Question: I have a point p and multiple circles C1,C2,C3.... Cn.
How can i find if the point is at the intersection area of this Circles ?
I just know the center(x,y) and the radius of the circles C1...Cn and the coordinates of the point p(x,y).
I have to write a cpp code for implementing this problem.
But at first i need to know the logic. Please help.
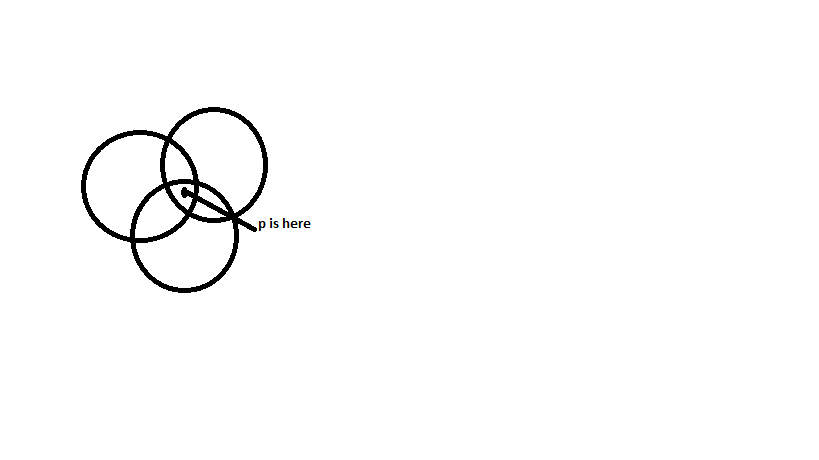
Answer: Just check if the distances of the point from the three centers are less of all the three radius.
EDIT: homework? I should not have answered :/